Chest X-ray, PA view. Patient: 43 years old, sex F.
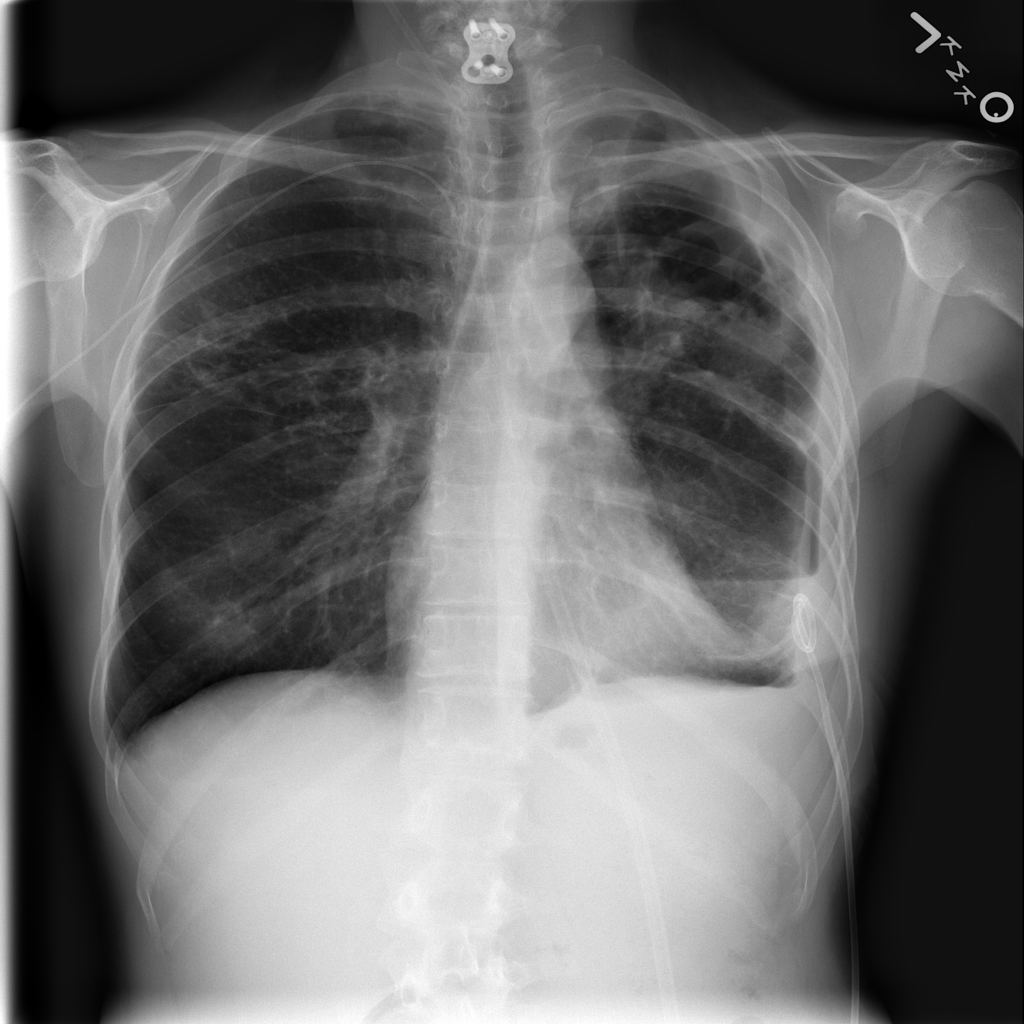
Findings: No Finding